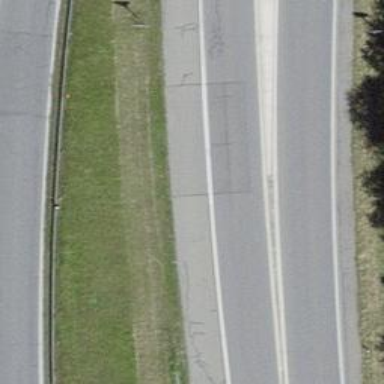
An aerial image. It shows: Trunk highway.